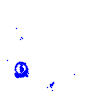
Particle: kaon